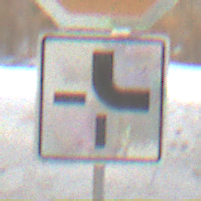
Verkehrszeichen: VerlaufVorfahrtsstrasse4
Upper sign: Stop
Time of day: MorningAfternoon
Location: Roofed (Suburban)
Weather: PartlyCloudy
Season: Winter
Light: Natural